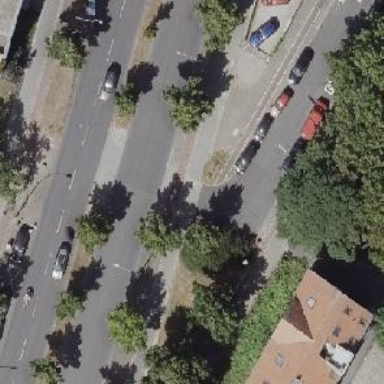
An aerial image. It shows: Service road with asphalt surface and no sidewalk.